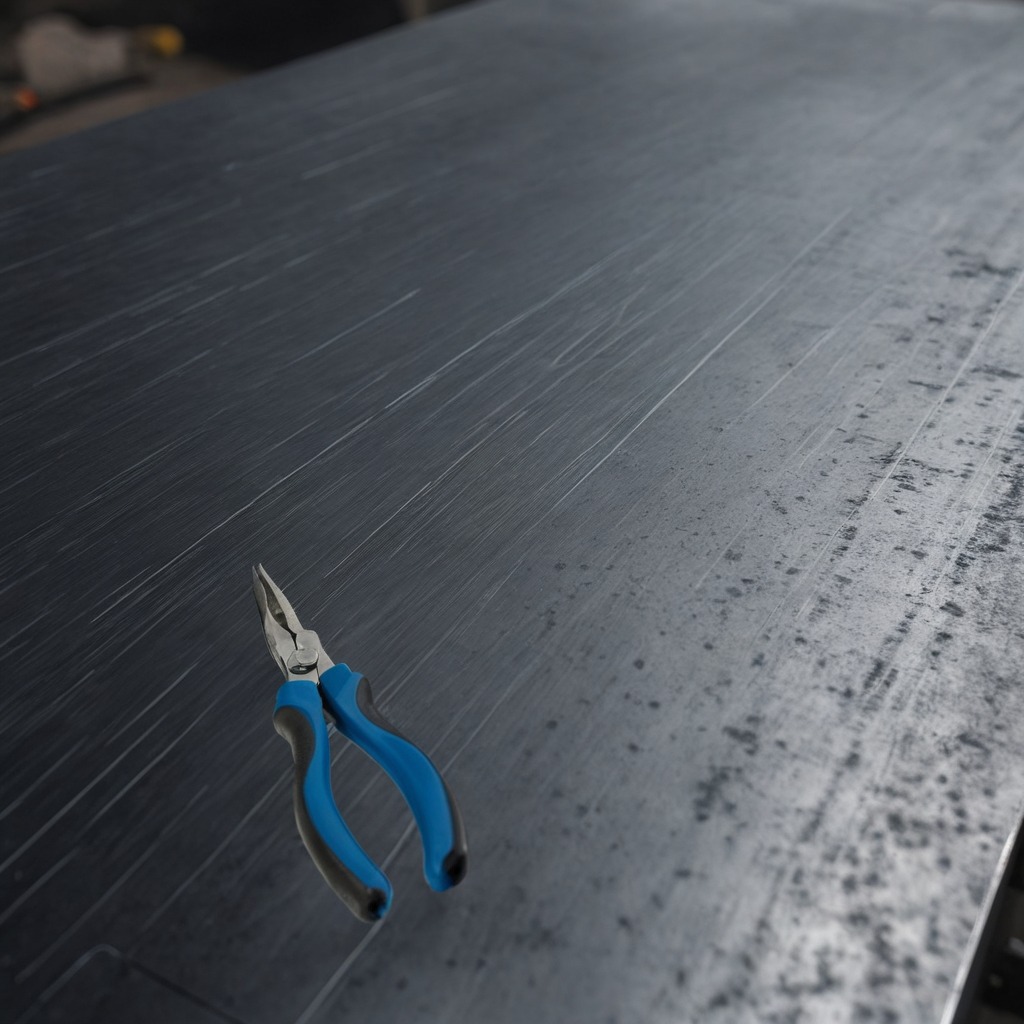
A plier is lying on the cold steel table in a mining workshop.